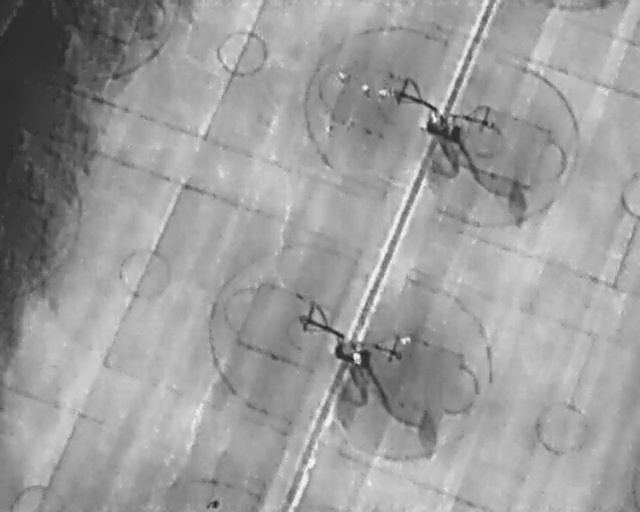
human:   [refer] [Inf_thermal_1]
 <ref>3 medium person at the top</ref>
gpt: <box>[[52, 13, 54, 15, 2], [55, 16, 58, 18, 2], [58, 17, 60, 19, 2]]</box>